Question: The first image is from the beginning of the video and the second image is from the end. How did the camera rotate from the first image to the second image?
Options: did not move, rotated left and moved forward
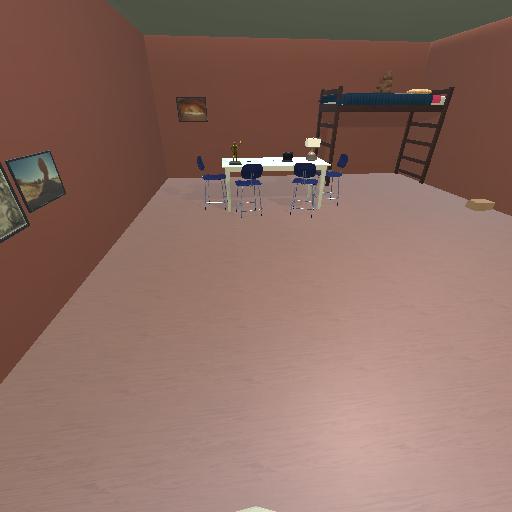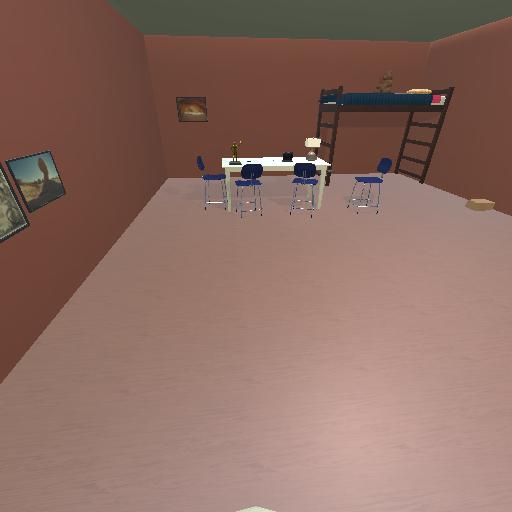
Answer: did not move